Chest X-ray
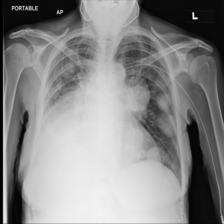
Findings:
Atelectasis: negative
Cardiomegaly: negative
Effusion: negative
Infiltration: negative
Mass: negative
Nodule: positive
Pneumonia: negative
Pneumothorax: negative
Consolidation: negative
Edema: negative
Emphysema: negative
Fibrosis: negative
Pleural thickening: negative
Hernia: negative